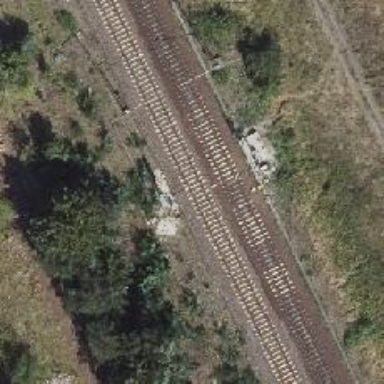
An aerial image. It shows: Railway signal.